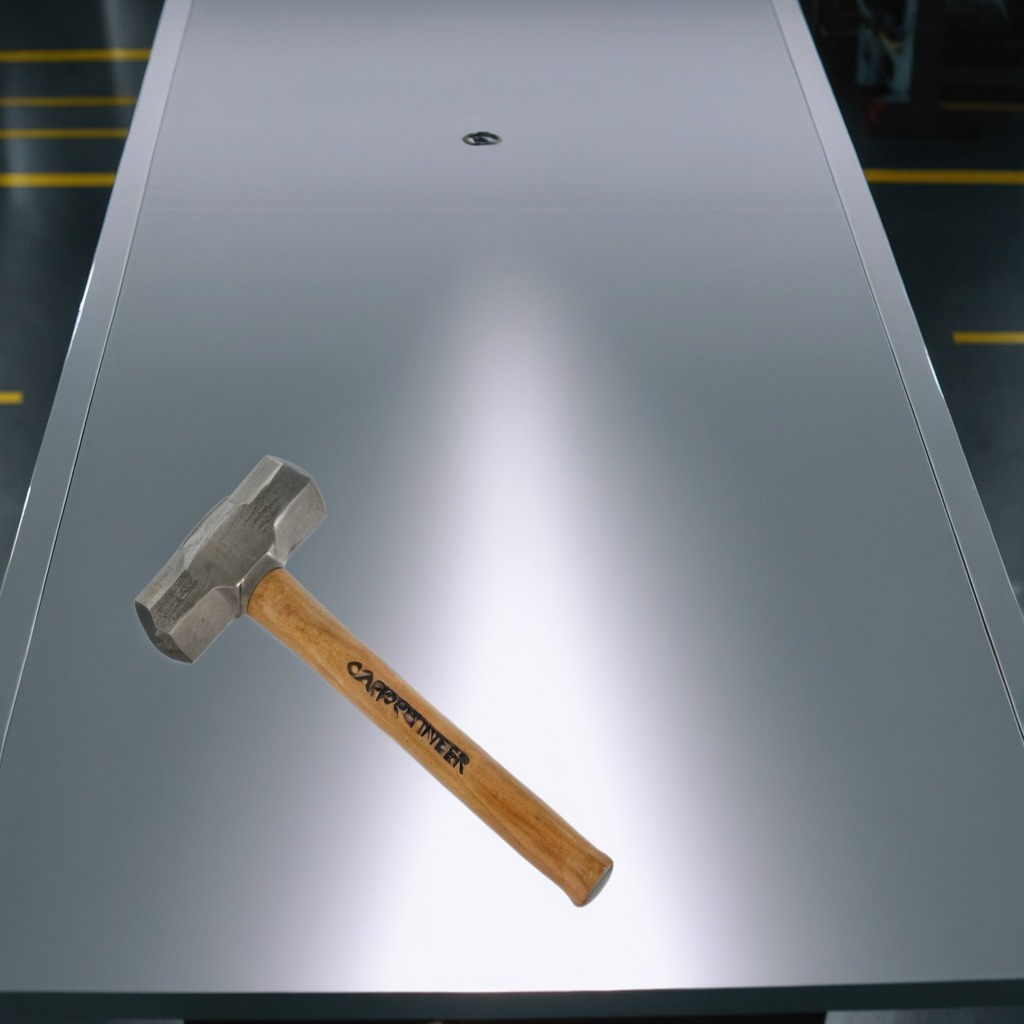
A hammer is lying on the high-gloss table in a ship maintenance bay industrial lighting.